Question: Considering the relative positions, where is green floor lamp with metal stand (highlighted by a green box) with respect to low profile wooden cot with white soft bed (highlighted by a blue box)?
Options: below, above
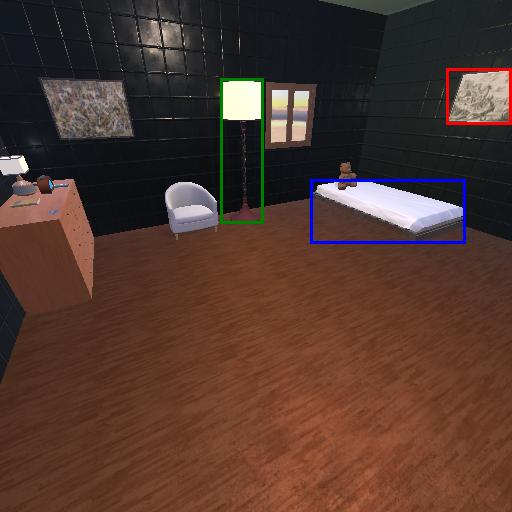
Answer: below